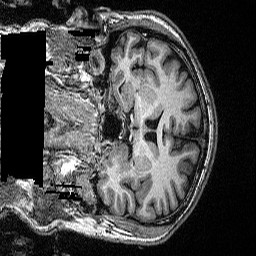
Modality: T1w
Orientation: coronal
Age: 42
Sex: male
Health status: ill
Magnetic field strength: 3 T
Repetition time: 2.53 s
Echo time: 0.00331 s